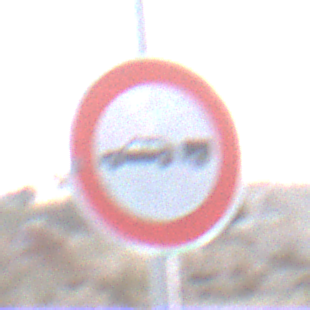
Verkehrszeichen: VerbotPersonenkraftwagenMitAnhaenger
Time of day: SunriseSunset
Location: Outdoor (Suburban)
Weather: Clear
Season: NotSpecified
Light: Natural